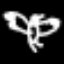
Label: angel